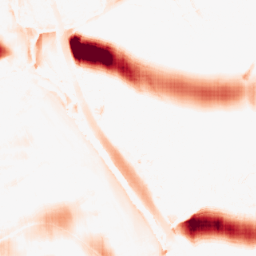
Category: morphological
Decomposition family: morphological_ellipse
Decomposition parameters: operation: opening
width: 50
height: 10
Upsampling method: sinc_blackman
Upsampling parameters: scale: 2
kernel_size: 4
Upsampling scale: 2